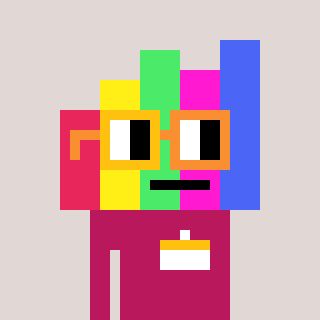
a pixel art character with square yellow and orange glasses, a bar chart-shaped head and a darkpink-colored body on a warm background